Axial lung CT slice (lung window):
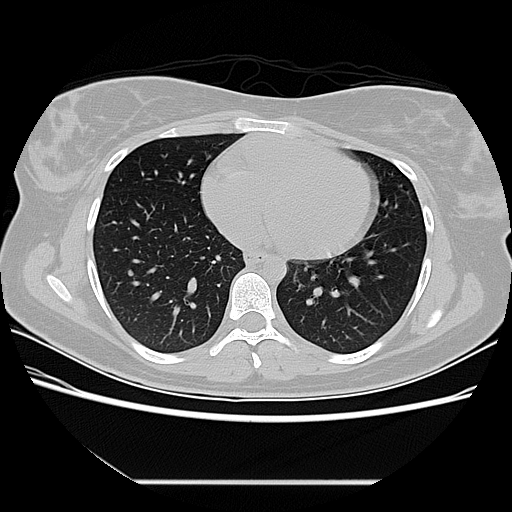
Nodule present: yes
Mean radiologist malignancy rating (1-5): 3